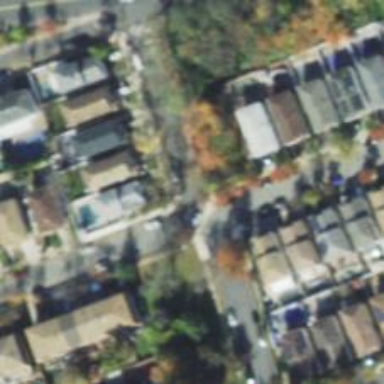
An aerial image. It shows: Residential road with separate sidewalk.